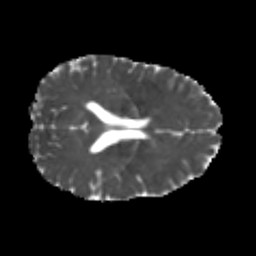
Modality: MD
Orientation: axial
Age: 23
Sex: female
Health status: healthy
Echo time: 0.074 s